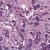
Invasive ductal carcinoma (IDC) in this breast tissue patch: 1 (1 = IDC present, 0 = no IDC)